Field crop: maize
Growth stage: 2
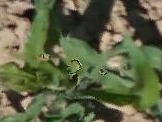
Species: maize